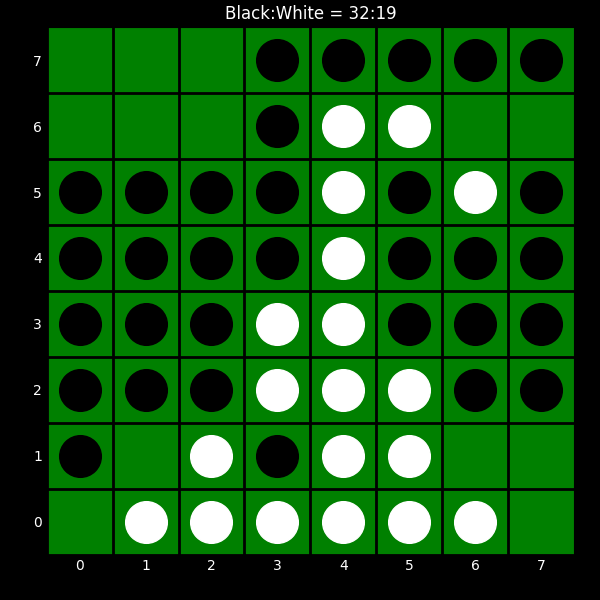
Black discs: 32
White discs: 19